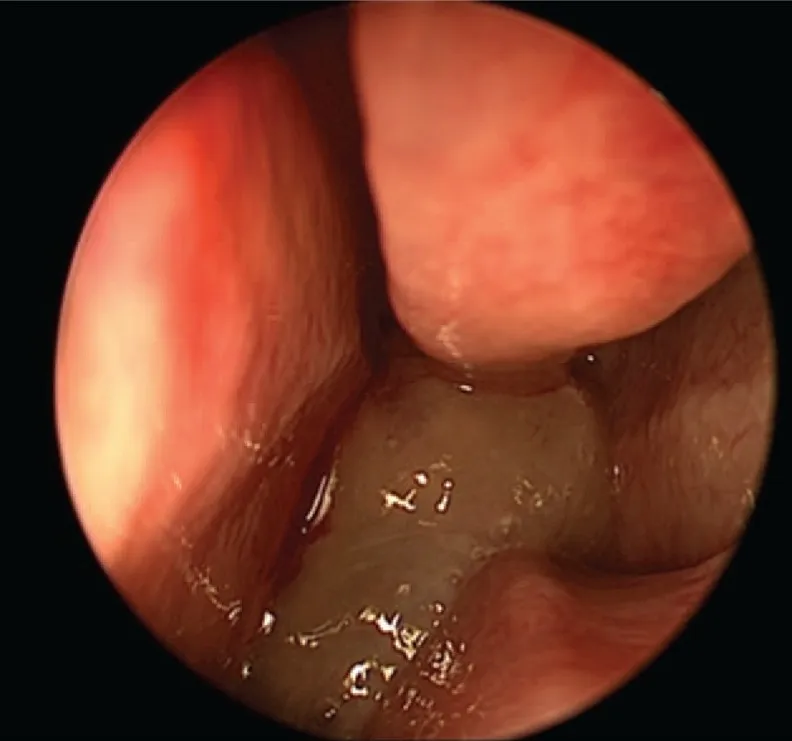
The nasopharyngeal neoplastic tissue was slightly yellowish and harder than a nasal polyp.
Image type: endoscopy (gi_endoscopy)